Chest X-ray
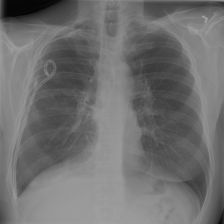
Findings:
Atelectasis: negative
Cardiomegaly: negative
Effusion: negative
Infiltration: negative
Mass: negative
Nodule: negative
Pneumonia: negative
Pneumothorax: positive
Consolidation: negative
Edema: negative
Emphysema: negative
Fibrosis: negative
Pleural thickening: negative
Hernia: negative